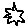
Label: star